Field crop: tomato
Growth stage: 2
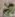
Species: solanum